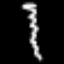
Label: squiggle